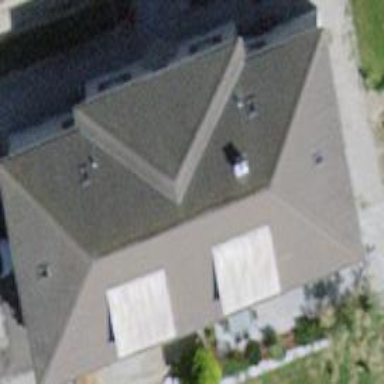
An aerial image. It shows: Apartment building with hipped roof.